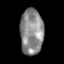
Tissue: skin
Cell type: Epithelial cells
Senescence score: 0.8738
Nuclear area (px): 1044
Mean DAPI intensity: 138.41